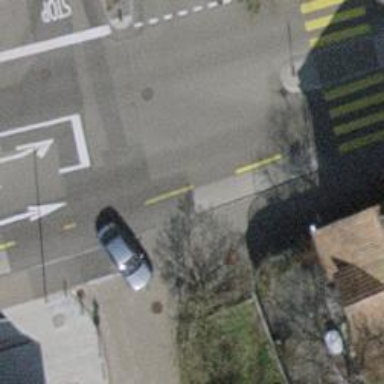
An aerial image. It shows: Asphalt sidewalk.